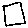
Label: square